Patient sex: F
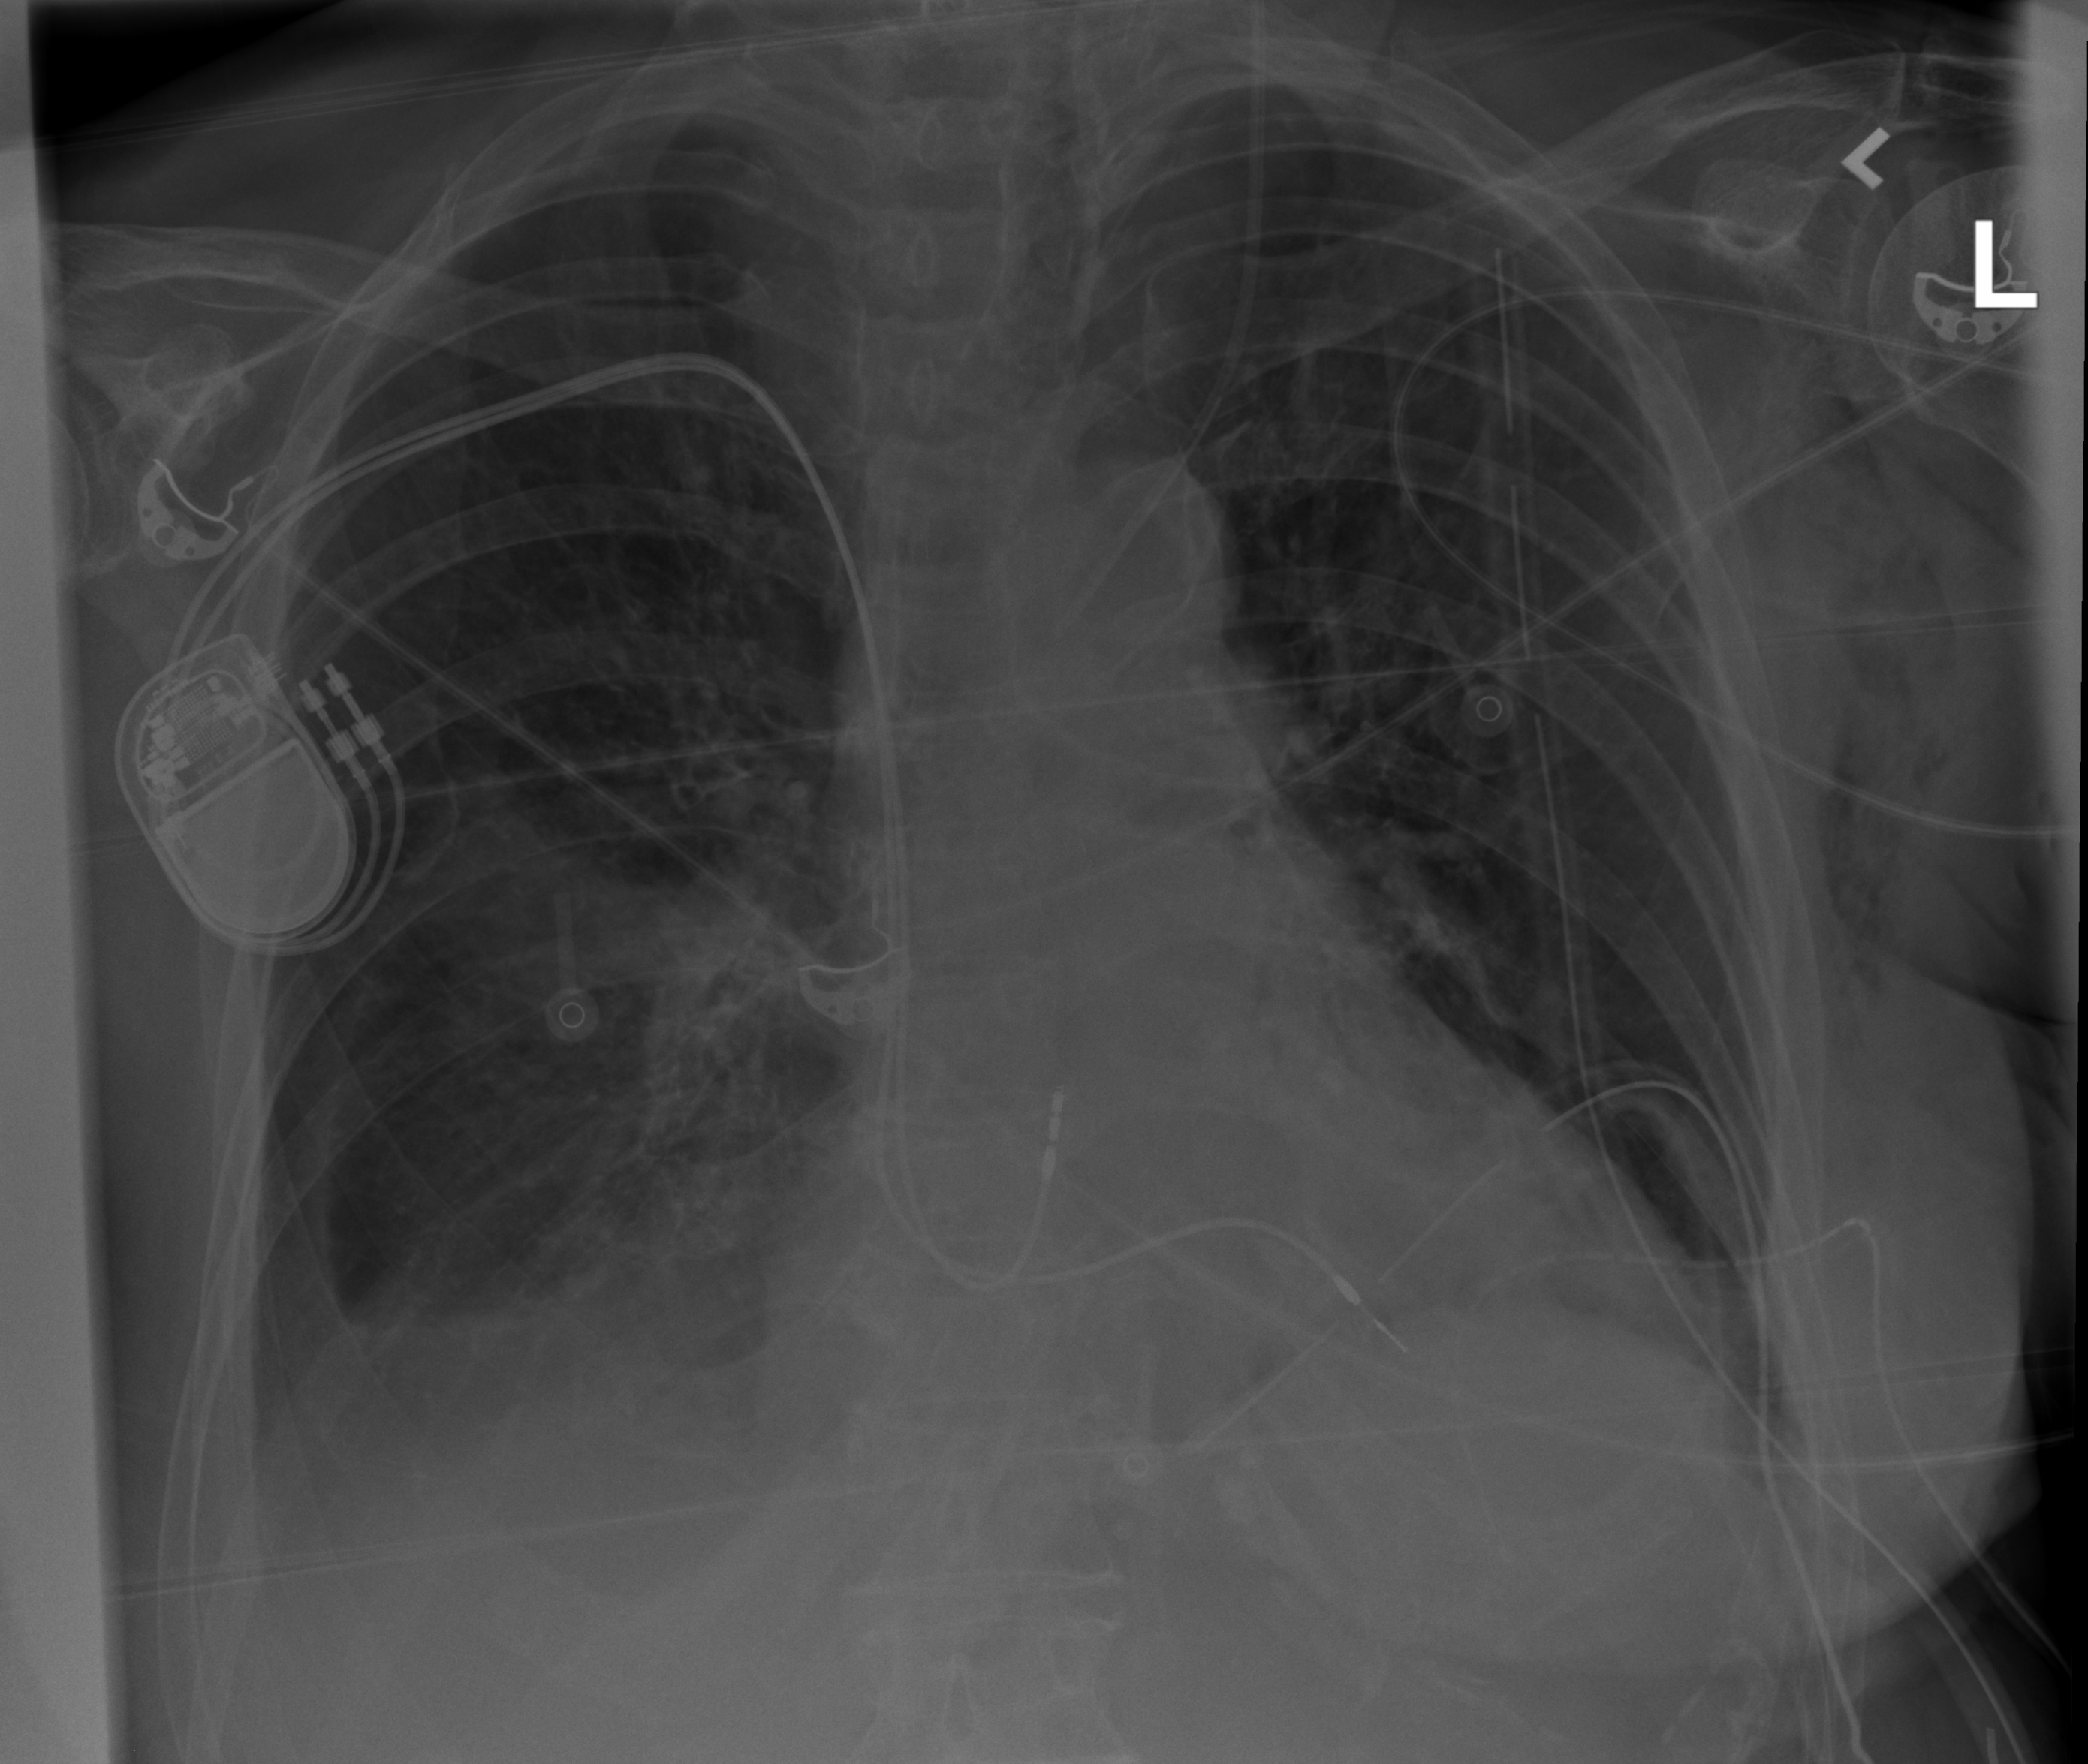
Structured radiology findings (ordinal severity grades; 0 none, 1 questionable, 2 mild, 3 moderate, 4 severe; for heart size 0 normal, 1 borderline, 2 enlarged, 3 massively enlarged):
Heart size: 0
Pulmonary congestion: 0
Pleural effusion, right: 2
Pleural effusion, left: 0
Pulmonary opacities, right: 0
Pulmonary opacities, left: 0
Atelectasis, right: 2
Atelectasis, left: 0